Question: I have a strange issue with a DataGridView on a WinForm. I can resize all columns via mouse, but for the rightmost I can only shrink and not increase the size.

Does anyone know how to solve this?
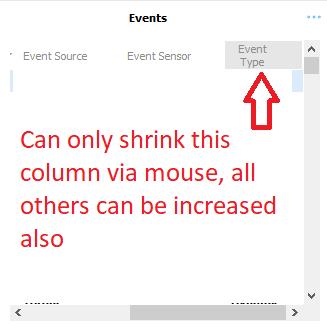
Answer: This is by design. When you Click/Hold your mouse button, the mouse is captured and cannot leave the client area, with the effect of blocking the resize. You have to give it a push.
I tried not to P/Invoke to release the capture.
See if this works for you (of course if any AutoSize mode is set, nothing will happen).
'''
private bool IsLastColumn = false;
private bool IsMouseDown = false;
private int MouseLocationX = 0;
private int lastColumnIndex;
private void dataGridView1_MouseDown(object sender, MouseEventArgs e)
{
var dgv = sender as DataGridView;
lastColumnIndex = dgv.Columns
.OfType<DataGridViewColumn>()
.Where(c => c.Visible)
.OrderBy(c => c.DisplayIndex)
.Last()
.Index;
//Check if the mouse pointer is contained in last column boundaries
//In the middle of it because clicking the divider of the row before
//the last may be seen as inside the last too.
Point location = new Point(e.X - (dgv.Columns[lastColumnIndex].Width / 2), e.Y);
if (dgv.GetColumnDisplayRectangle(lastColumnIndex, true).Contains(location))
{
//Store a positive checks and the current mouse position
IsLastColumn = true;
IsMouseDown = true;
MouseLocationX = e.Location.X;
}
}
private void dataGridView1_MouseMove(object sender, MouseEventArgs e)
{
var dgv = sender as DataGridView;
//If it's the last column and the left mouse button is pressed...
if ((IsLastColumn) && (IsMouseDown) && (e.Button == MouseButtons.Left))
{
// Adding the width of the vertical scrollbar, if any.
int cursorXPosition = e.X;
if (dgv.Controls.OfType<VScrollBar>().Where(s => s.Visible).Count() > 0)
{
cursorXPosition += SystemInformation.VerticalScrollBarWidth;
}
//... calculate the offset of the movement.
//You'll have to play with it a bit, though
int colWidth = dgv.Columns[lastColumnIndex].Width;
int colWidthOffset = colWidth + (e.X - MouseLocationX) > 0 ? (e.X - MouseLocationX) : 1;
//If mouse pointer reaches the limit of the clientarea...
if ((colWidthOffset > -1) && (cursorXPosition >= dgv.ClientSize.Width - 1))
{
//...resize the column and move the scrollbar offset
dgv.HorizontalScrollingOffset = dgv.ClientSize.Width + colWidth + colWidthOffset;
dgv.Columns[lastColumnIndex].Width = colWidth + colWidthOffset;
}
}
}
private void dataGridView1_MouseUp(object sender, MouseEventArgs e)
{
IsMouseDown = false;
IsLastColumn = false;
}
'''